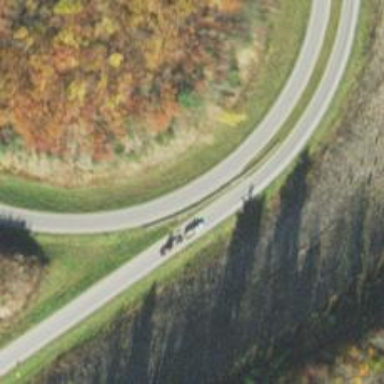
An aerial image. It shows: Trunk link road with asphalt surface.